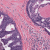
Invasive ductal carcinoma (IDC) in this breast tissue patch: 1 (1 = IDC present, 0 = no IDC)